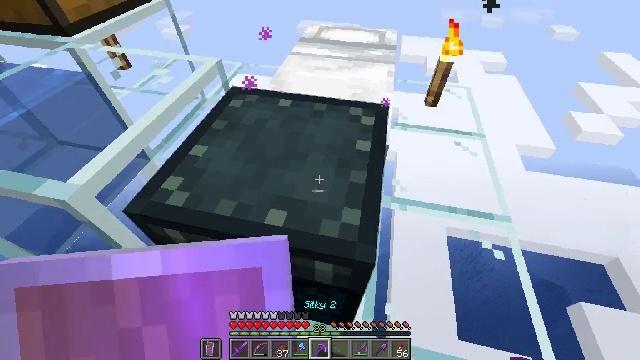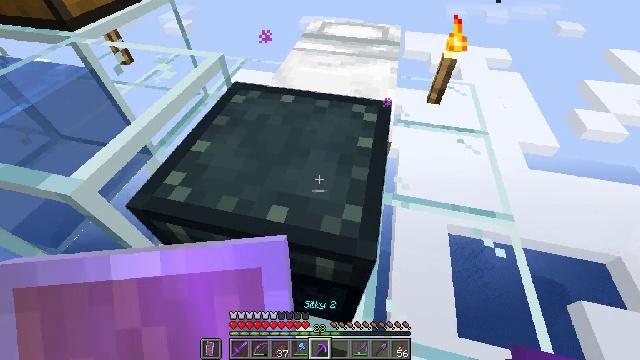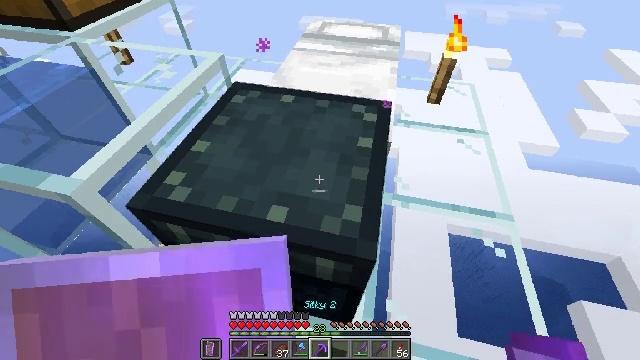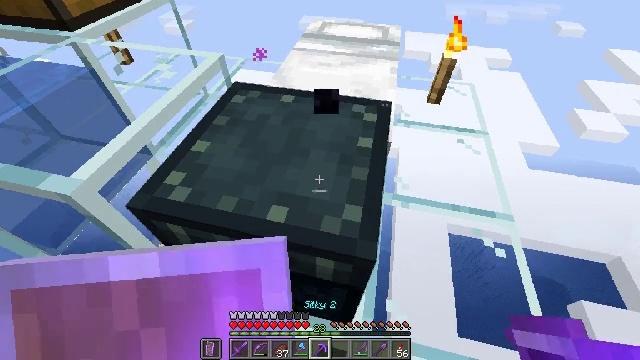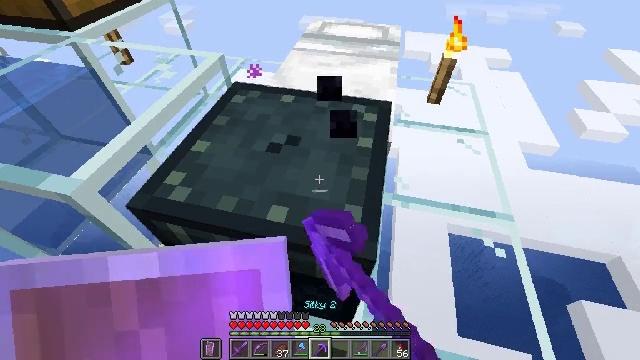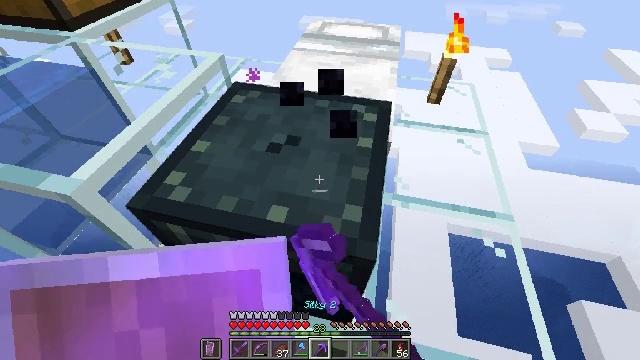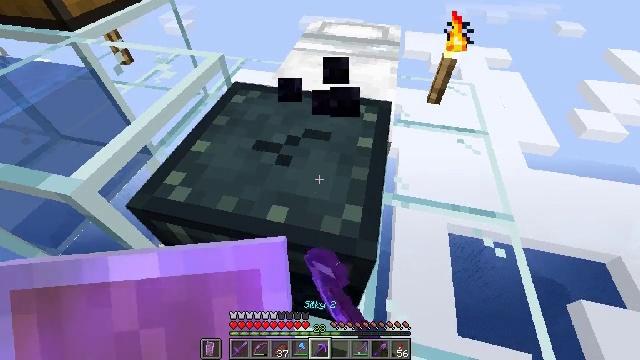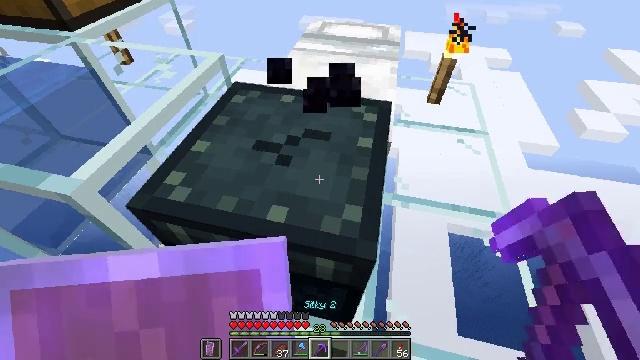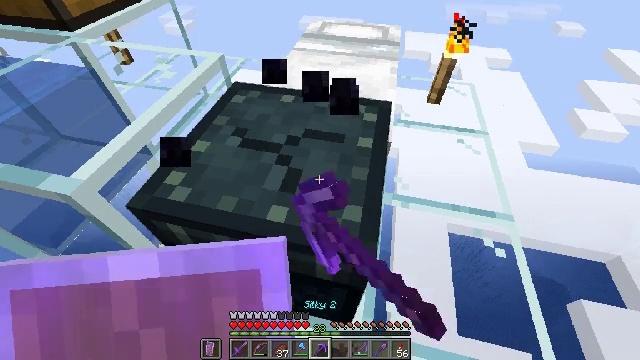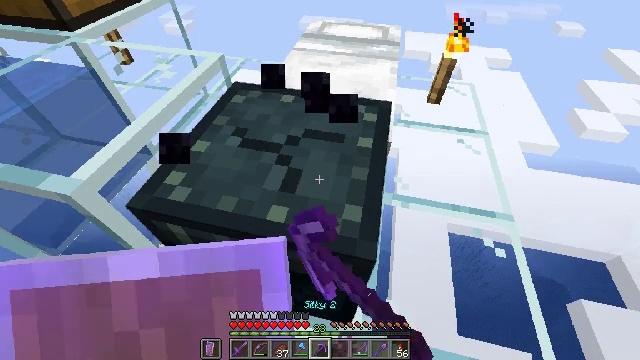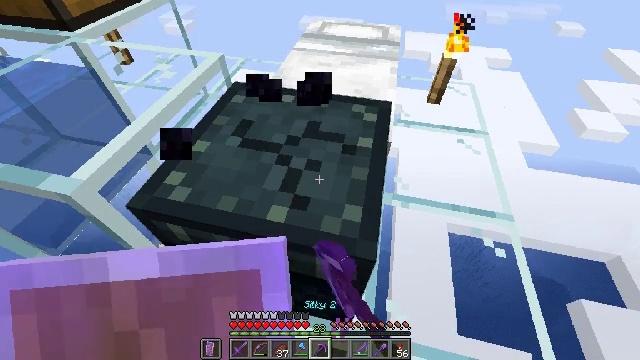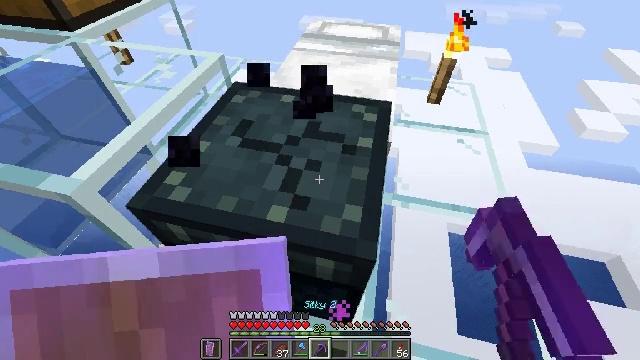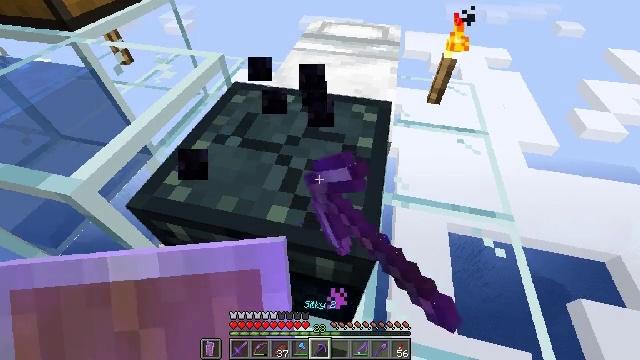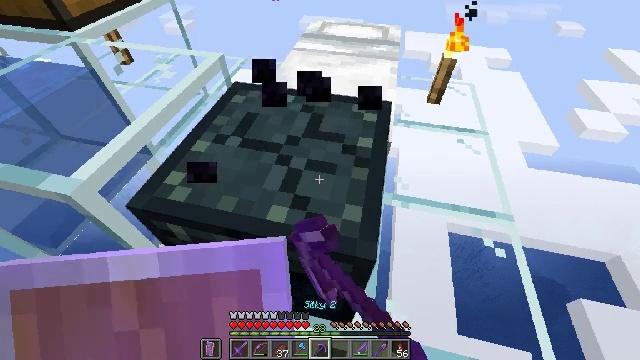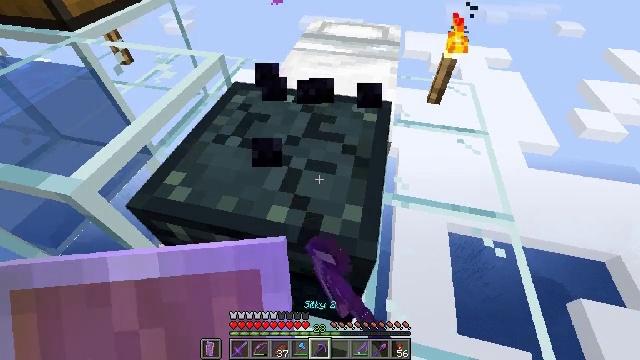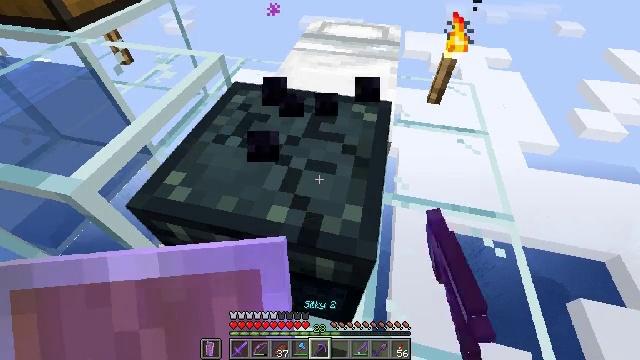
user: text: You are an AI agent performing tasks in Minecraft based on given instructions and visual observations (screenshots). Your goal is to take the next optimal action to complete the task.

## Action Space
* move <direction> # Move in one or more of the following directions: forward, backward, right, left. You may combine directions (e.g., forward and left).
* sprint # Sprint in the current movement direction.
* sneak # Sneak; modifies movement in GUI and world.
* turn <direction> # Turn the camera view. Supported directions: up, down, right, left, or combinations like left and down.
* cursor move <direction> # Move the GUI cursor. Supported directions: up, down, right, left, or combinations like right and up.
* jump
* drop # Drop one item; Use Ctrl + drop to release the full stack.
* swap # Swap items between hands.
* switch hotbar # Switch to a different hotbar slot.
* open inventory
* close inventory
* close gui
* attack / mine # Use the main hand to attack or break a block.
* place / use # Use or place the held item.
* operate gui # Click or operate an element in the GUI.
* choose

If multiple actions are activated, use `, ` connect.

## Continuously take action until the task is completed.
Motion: motion action
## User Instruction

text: Use a pickaxe to gather the ender chest.
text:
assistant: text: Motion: no_op
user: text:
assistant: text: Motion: no_op
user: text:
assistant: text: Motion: attack / mine
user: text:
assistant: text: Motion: attack / mine
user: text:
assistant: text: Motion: attack / mine
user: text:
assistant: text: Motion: attack / mine
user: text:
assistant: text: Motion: attack / mine
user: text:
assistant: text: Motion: attack / mine
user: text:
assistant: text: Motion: attack / mine
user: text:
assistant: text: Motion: attack / mine
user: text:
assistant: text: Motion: attack / mine
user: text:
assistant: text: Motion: attack / mine
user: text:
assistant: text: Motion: attack / mine
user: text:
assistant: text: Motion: attack / mine
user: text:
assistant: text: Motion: attack / mine
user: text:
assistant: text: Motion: no_op
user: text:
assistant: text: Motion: no_op
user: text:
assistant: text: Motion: no_op
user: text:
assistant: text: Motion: no_op
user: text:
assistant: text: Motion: no_op
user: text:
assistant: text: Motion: attack / mine
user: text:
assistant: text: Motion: attack / mine
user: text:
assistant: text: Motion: attack / mine
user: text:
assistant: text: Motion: attack / mine
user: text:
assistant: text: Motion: attack / mine
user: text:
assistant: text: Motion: attack / mine
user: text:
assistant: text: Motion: attack / mine
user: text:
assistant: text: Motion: attack / mine
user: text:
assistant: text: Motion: attack / mine
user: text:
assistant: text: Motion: attack / mine